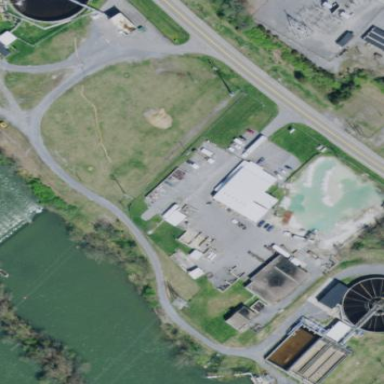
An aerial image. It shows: Wastewater plant.